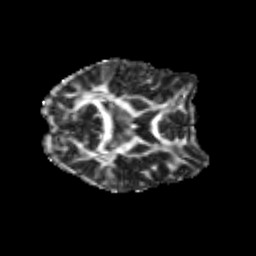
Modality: FA
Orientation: axial
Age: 23
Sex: female
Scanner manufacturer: siemens
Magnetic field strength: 3 T
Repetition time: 3.5 s
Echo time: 0.113 s